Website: home-depot
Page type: store-pickup
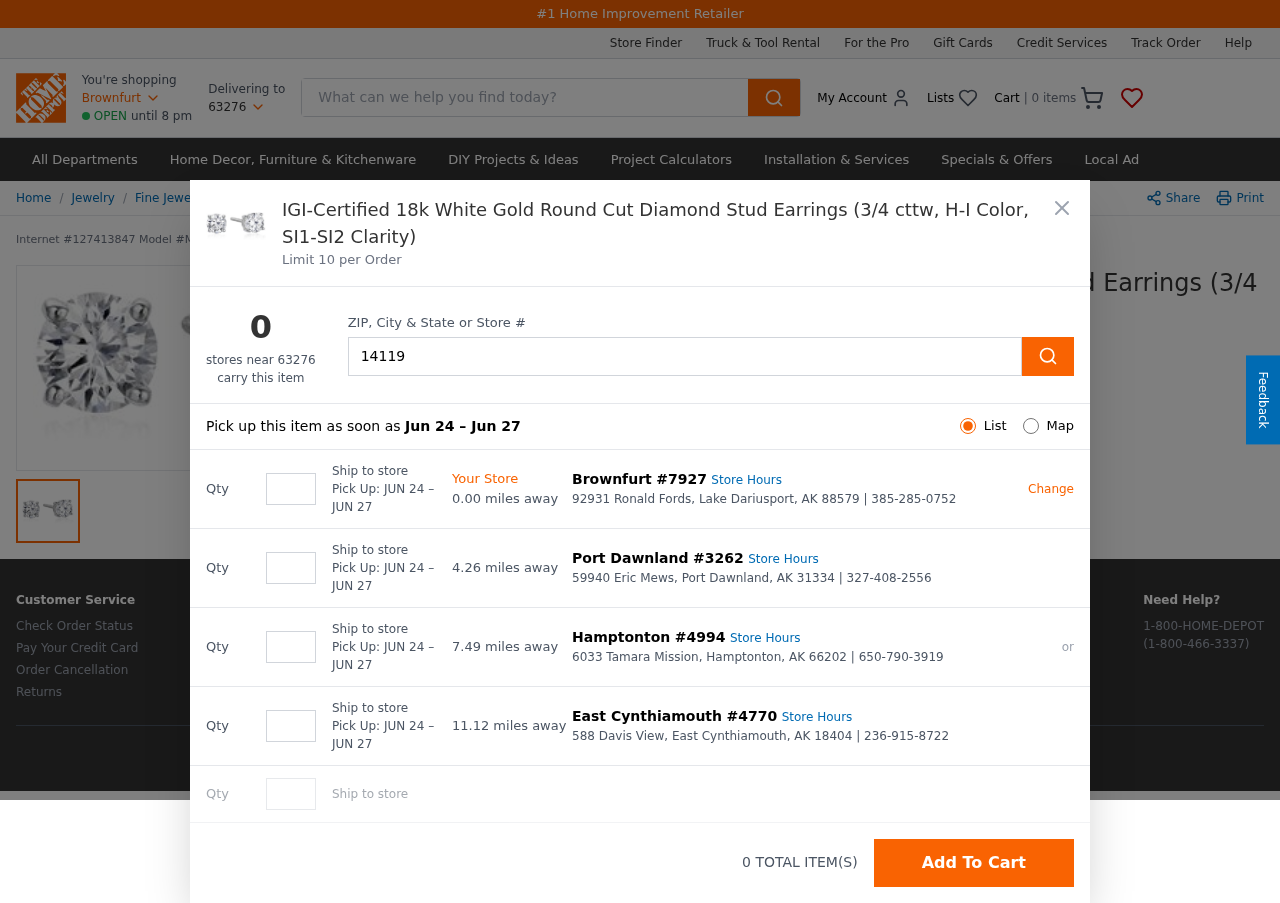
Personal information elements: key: PII_CITY
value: Brownfurt
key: PII_LOCATION1_CITY_STATE_ZIP
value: Lake Dariusport, AK 88579
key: PII_LOCATION1_STREET
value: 92931 Ronald Fords
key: PII_LOCATION2_CITY
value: Port Dawnland
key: PII_LOCATION2_CITY_STATE_ZIP
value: Port Dawnland, AK 31334
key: PII_LOCATION2_STREET
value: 59940 Eric Mews
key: PII_LOCATION3_CITY
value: Hamptonton
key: PII_LOCATION3_CITY_STATE_ZIP
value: Hamptonton, AK 66202
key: PII_LOCATION3_STREET
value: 6033 Tamara Mission
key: PII_LOCATION4_CITY
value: East Cynthiamouth
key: PII_LOCATION4_CITY_STATE_ZIP
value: East Cynthiamouth, AK 18404
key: PII_LOCATION4_STREET
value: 588 Davis View
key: PII_POSTCODE
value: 63276
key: PII_POSTCODE2
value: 14119
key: PII_LOCATION1_PHONE
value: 385-285-0752
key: PII_LOCATION2_PHONE
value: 327-408-2556
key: PII_LOCATION3_PHONE
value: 650-790-3919
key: PII_LOCATION4_PHONE
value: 236-915-8722
Product elements: key: PRODUCT1_BREADCRUMB
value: Jewelry
Fine Jewelry
Earrings
Diamond Earrings
Stud Earrings
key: PRODUCT1_NAME
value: IGI-Certified 18k White Gold Round Cut Diamond Stud Earrings (3/4 cttw, H-I Color, SI1-SI2 Clarity)
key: PRODUCT_INTERNET_NUMBER
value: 127413847
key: PRODUCT_MODEL_NUMBER
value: MW_OHW991901
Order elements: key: ORDER_NUM_ITEMS
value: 0
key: ORDER_PICKUP_DATE_RANGE
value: JUN 24 – JUN 27
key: ORDER_PICKUP_DATE_RANGE
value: Jun 24 – Jun 27
Search elements: key: HEADER_SEARCH
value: What can we help you find today?
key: SEARCH_STORE_LOCATION
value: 14119
Other elements: key: STORE1_DISTANCE
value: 0.00
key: STORE1_NUMBER
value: #7927
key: STORE2_DISTANCE
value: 4.26
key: STORE2_NUMBER
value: #3262
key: STORE3_DISTANCE
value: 7.49
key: STORE3_NUMBER
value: #4994
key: STORE4_DISTANCE
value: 11.12
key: STORE4_NUMBER
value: #4770